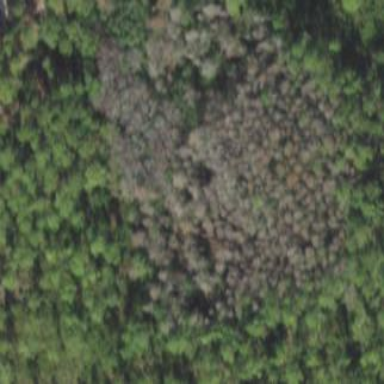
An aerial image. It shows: Cypress dome swamp in natural wetland.